Field crop: tomato
Growth stage: 1
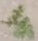
Species: portulaca